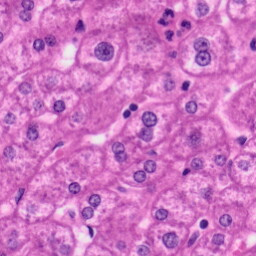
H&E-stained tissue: Liver